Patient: sex F, age 86
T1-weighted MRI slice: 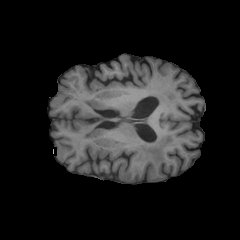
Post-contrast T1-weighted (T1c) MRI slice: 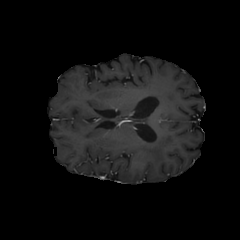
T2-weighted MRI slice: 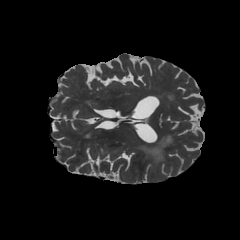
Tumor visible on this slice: yes
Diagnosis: Glioblastoma, IDH-wildtype
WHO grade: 4